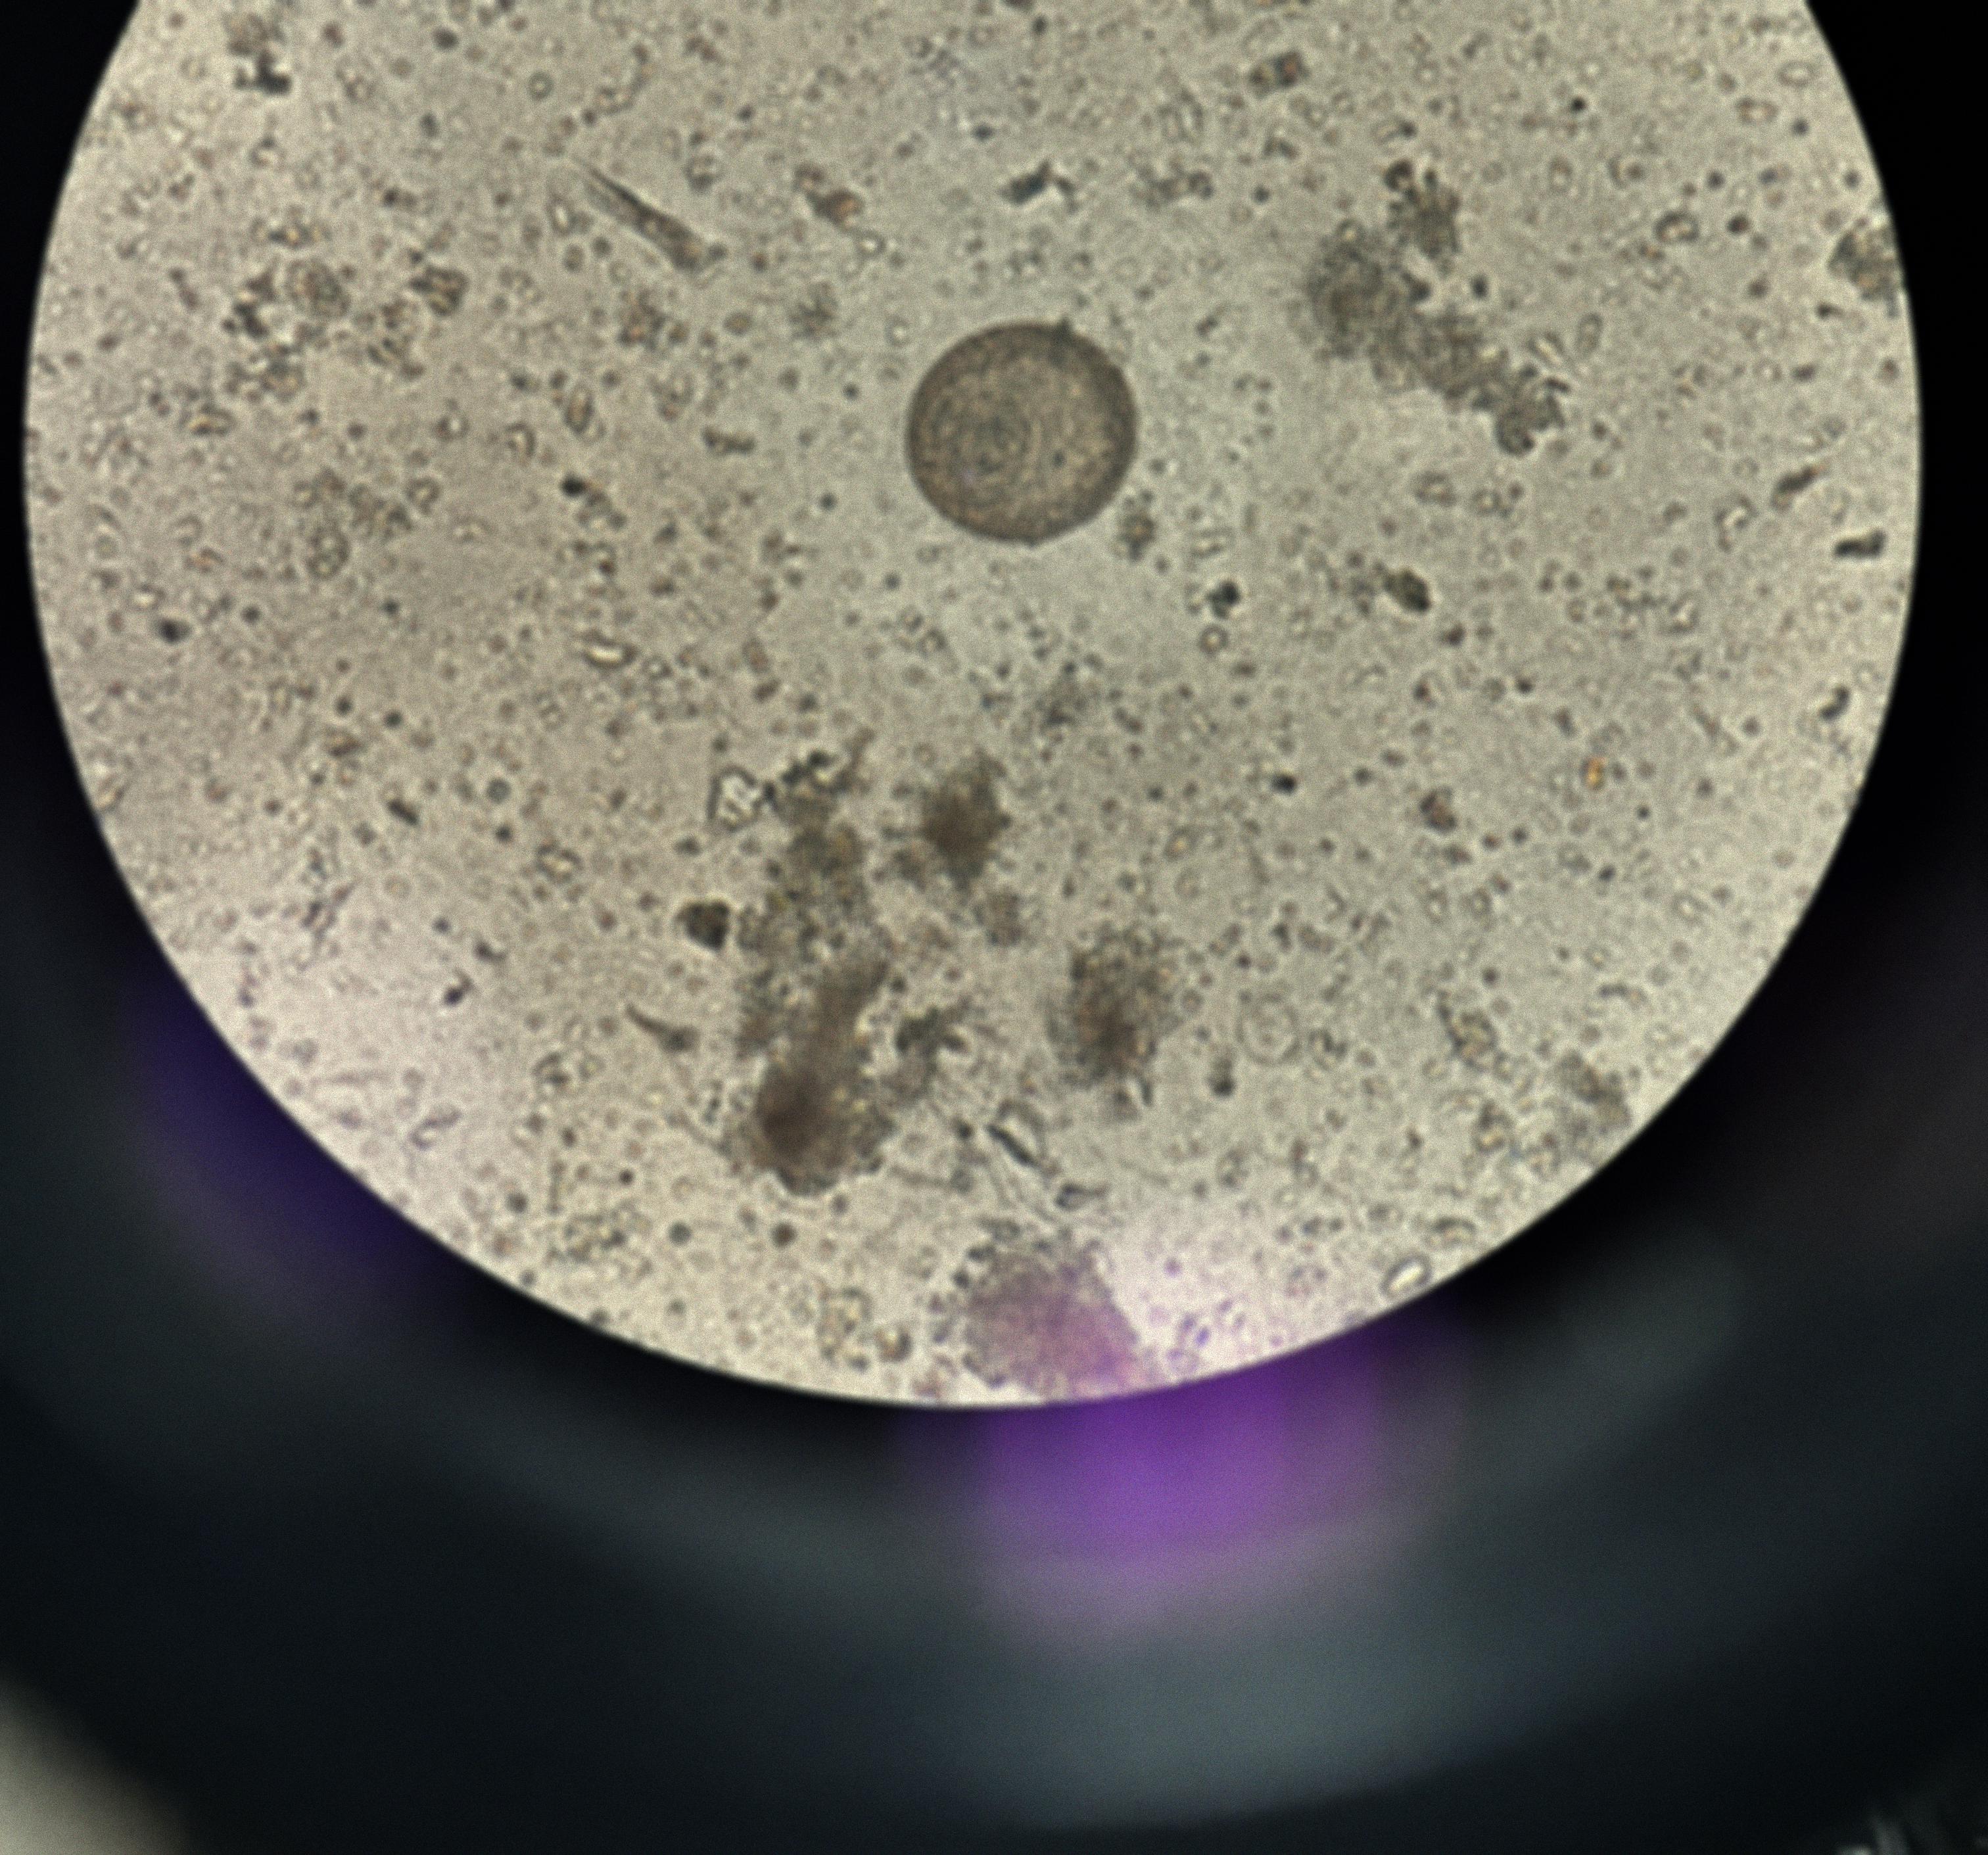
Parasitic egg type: Hymenolepis diminuta